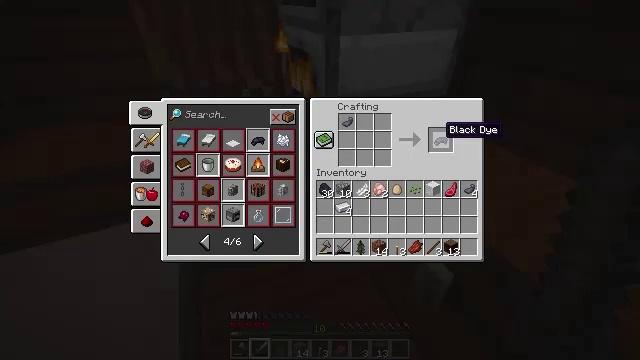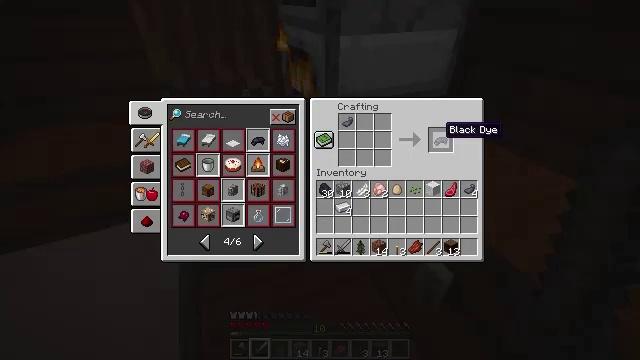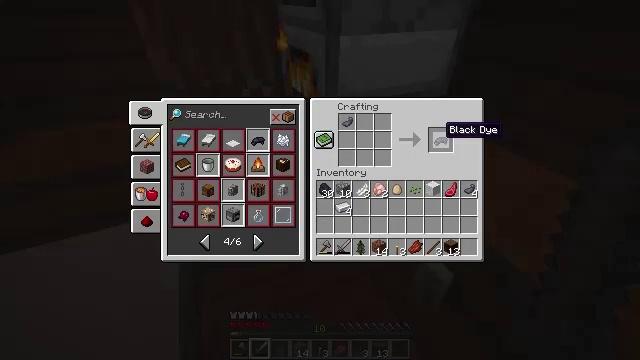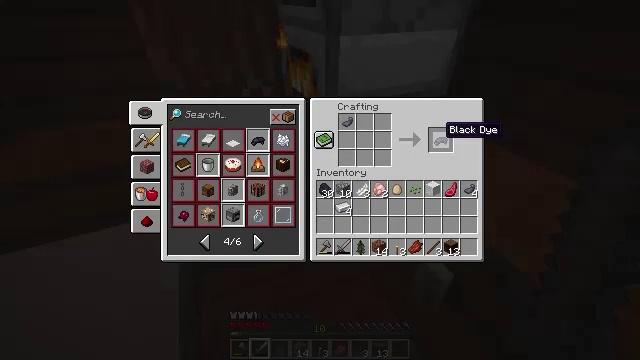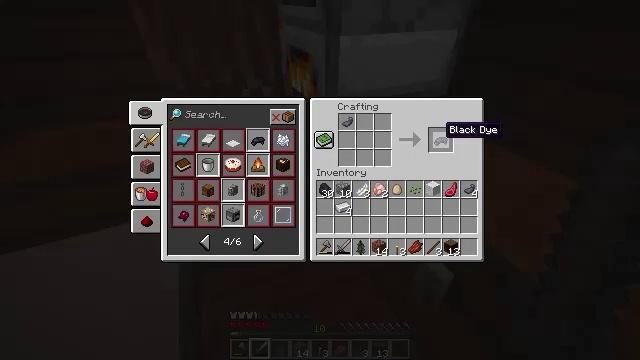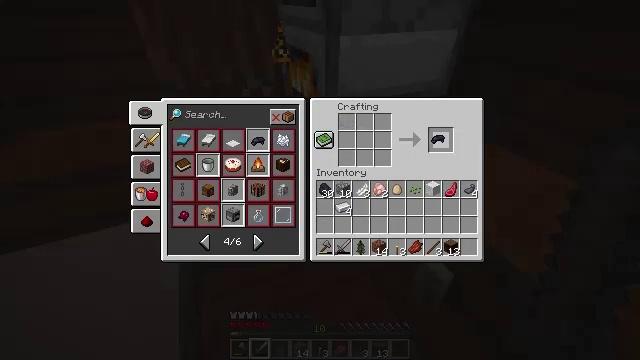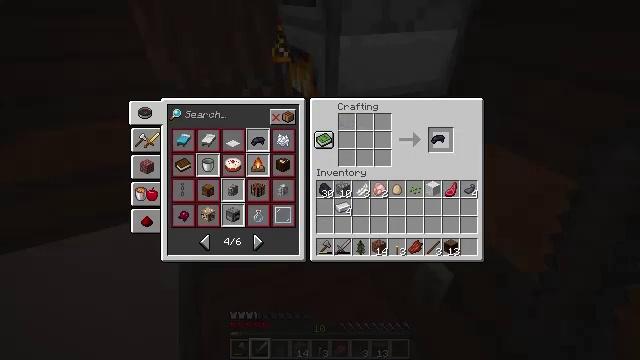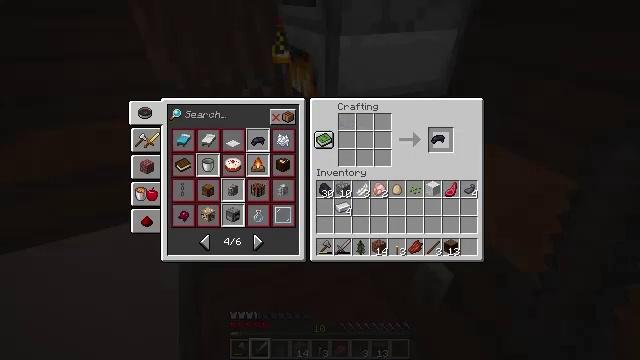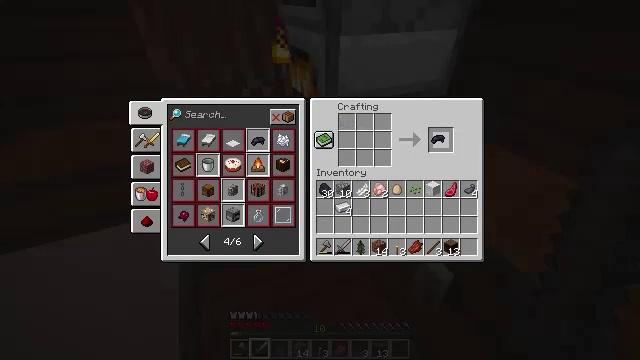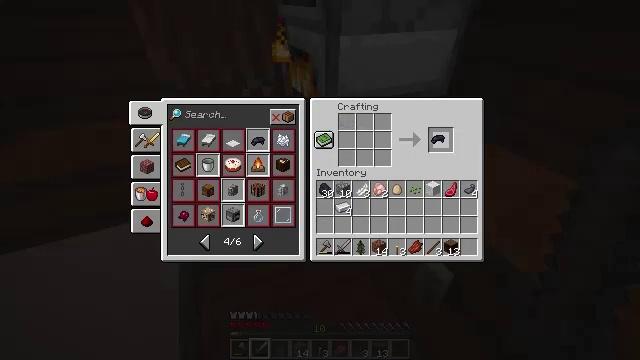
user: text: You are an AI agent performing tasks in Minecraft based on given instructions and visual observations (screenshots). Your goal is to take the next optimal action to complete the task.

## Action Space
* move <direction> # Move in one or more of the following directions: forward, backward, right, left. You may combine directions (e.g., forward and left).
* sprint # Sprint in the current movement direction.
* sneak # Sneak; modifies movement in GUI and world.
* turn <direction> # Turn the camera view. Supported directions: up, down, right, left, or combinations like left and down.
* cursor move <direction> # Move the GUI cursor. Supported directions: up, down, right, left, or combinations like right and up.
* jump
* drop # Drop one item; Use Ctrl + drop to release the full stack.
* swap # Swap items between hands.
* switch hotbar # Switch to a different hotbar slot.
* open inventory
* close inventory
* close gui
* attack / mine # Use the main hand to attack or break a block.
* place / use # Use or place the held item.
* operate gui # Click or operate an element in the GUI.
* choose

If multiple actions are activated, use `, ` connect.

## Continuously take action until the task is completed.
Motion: motion action
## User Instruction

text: Turn ink sacs or wither roses into black dye.
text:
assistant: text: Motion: no_op
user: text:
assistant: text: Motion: no_op
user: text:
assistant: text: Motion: no_op
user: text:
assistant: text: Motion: no_op
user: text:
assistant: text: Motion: operate gui
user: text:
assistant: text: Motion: operate gui
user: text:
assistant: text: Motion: operate gui
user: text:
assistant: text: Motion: no_op
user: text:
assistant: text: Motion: no_op
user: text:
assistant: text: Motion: no_op